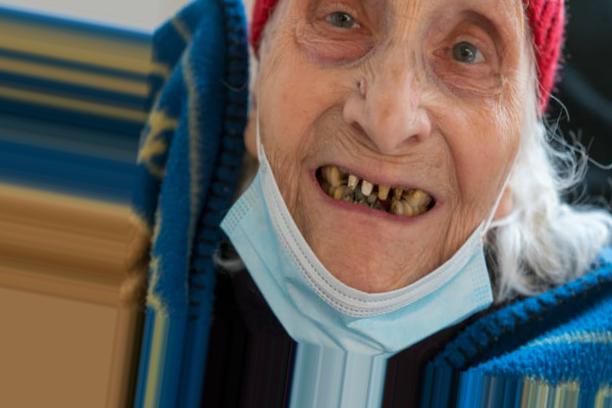
Condition: Tooth Discoloration